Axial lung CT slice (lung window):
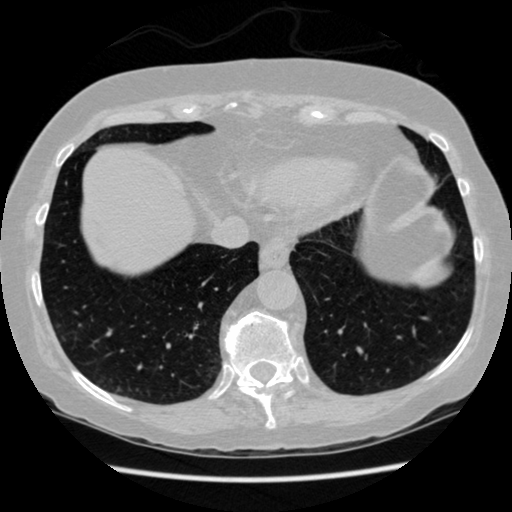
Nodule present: no